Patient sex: M
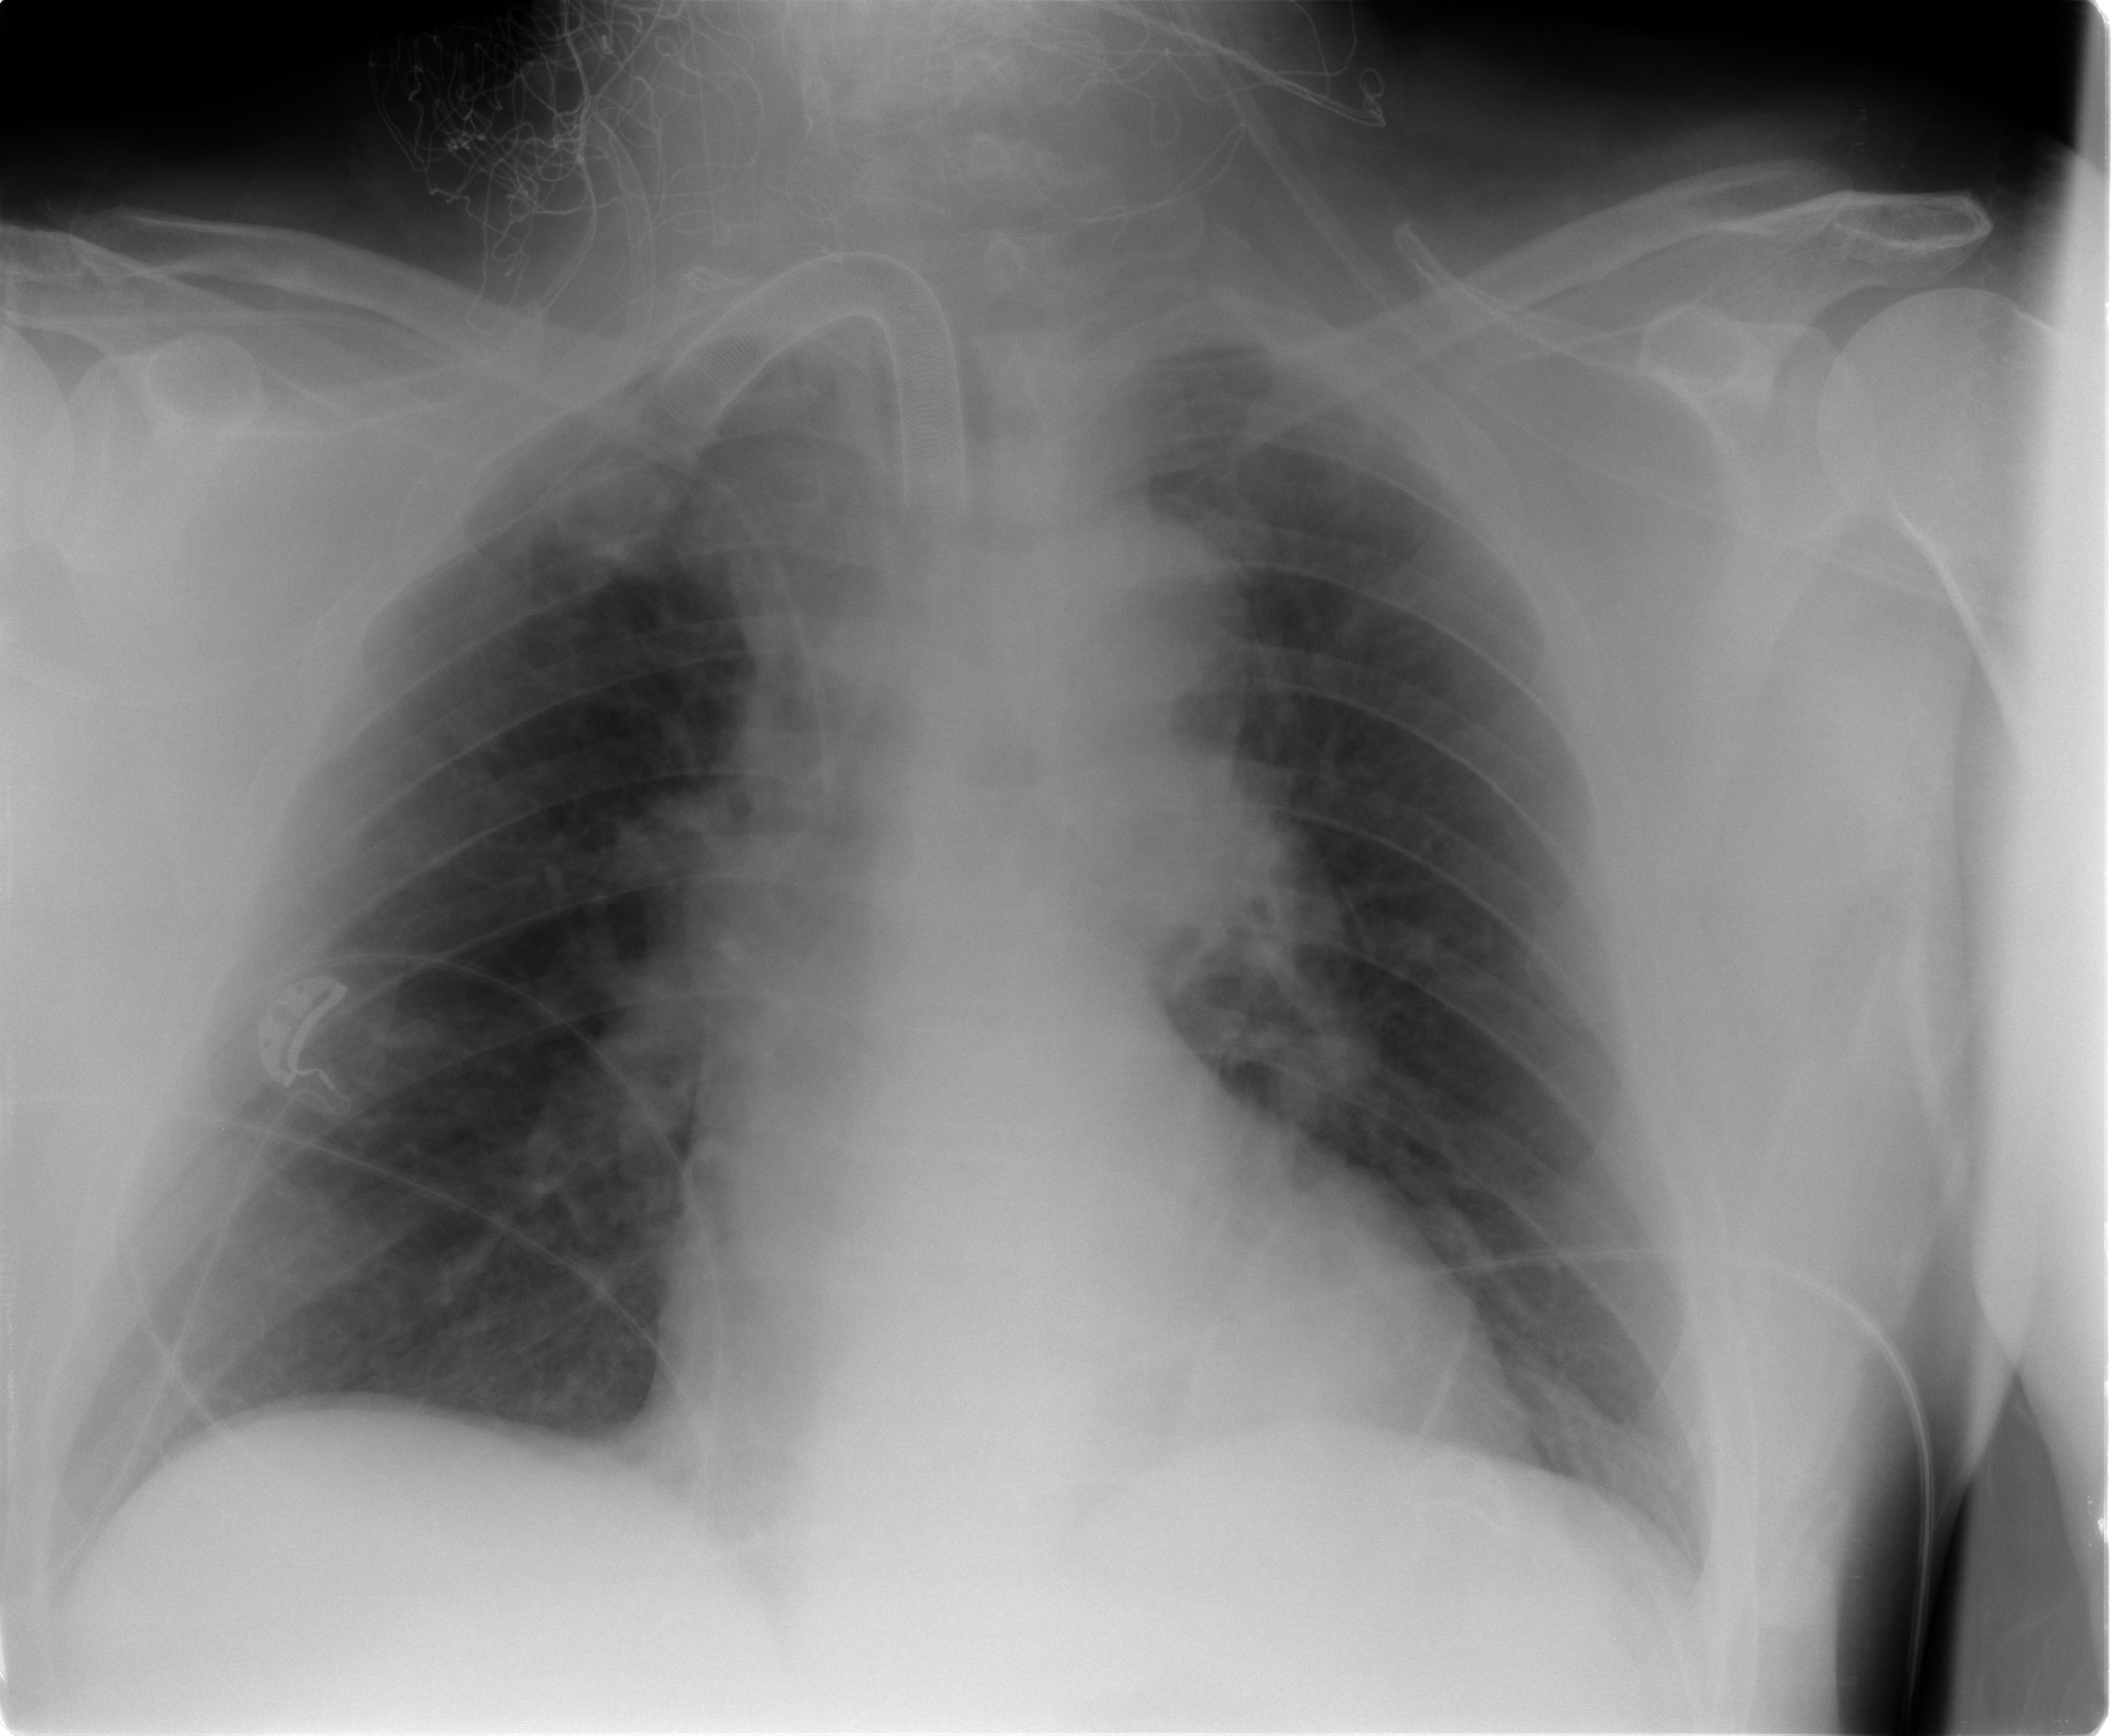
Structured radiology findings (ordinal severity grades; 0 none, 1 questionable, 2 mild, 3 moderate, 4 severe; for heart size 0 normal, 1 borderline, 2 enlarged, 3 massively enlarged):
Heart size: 0
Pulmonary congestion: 1
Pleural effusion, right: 0
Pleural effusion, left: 0
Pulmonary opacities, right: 0
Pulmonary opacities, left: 0
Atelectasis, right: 2
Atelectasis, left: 2